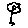
Label: flower